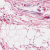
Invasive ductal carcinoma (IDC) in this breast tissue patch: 0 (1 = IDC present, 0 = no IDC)